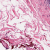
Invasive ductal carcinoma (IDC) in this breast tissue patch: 0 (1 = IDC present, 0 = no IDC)